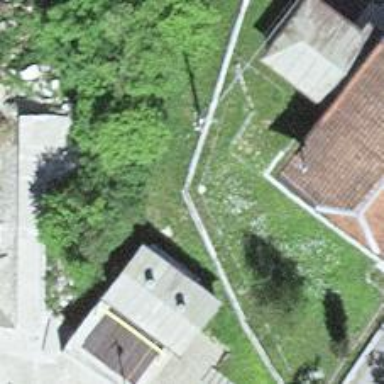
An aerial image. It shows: Retaining wall.